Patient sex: M
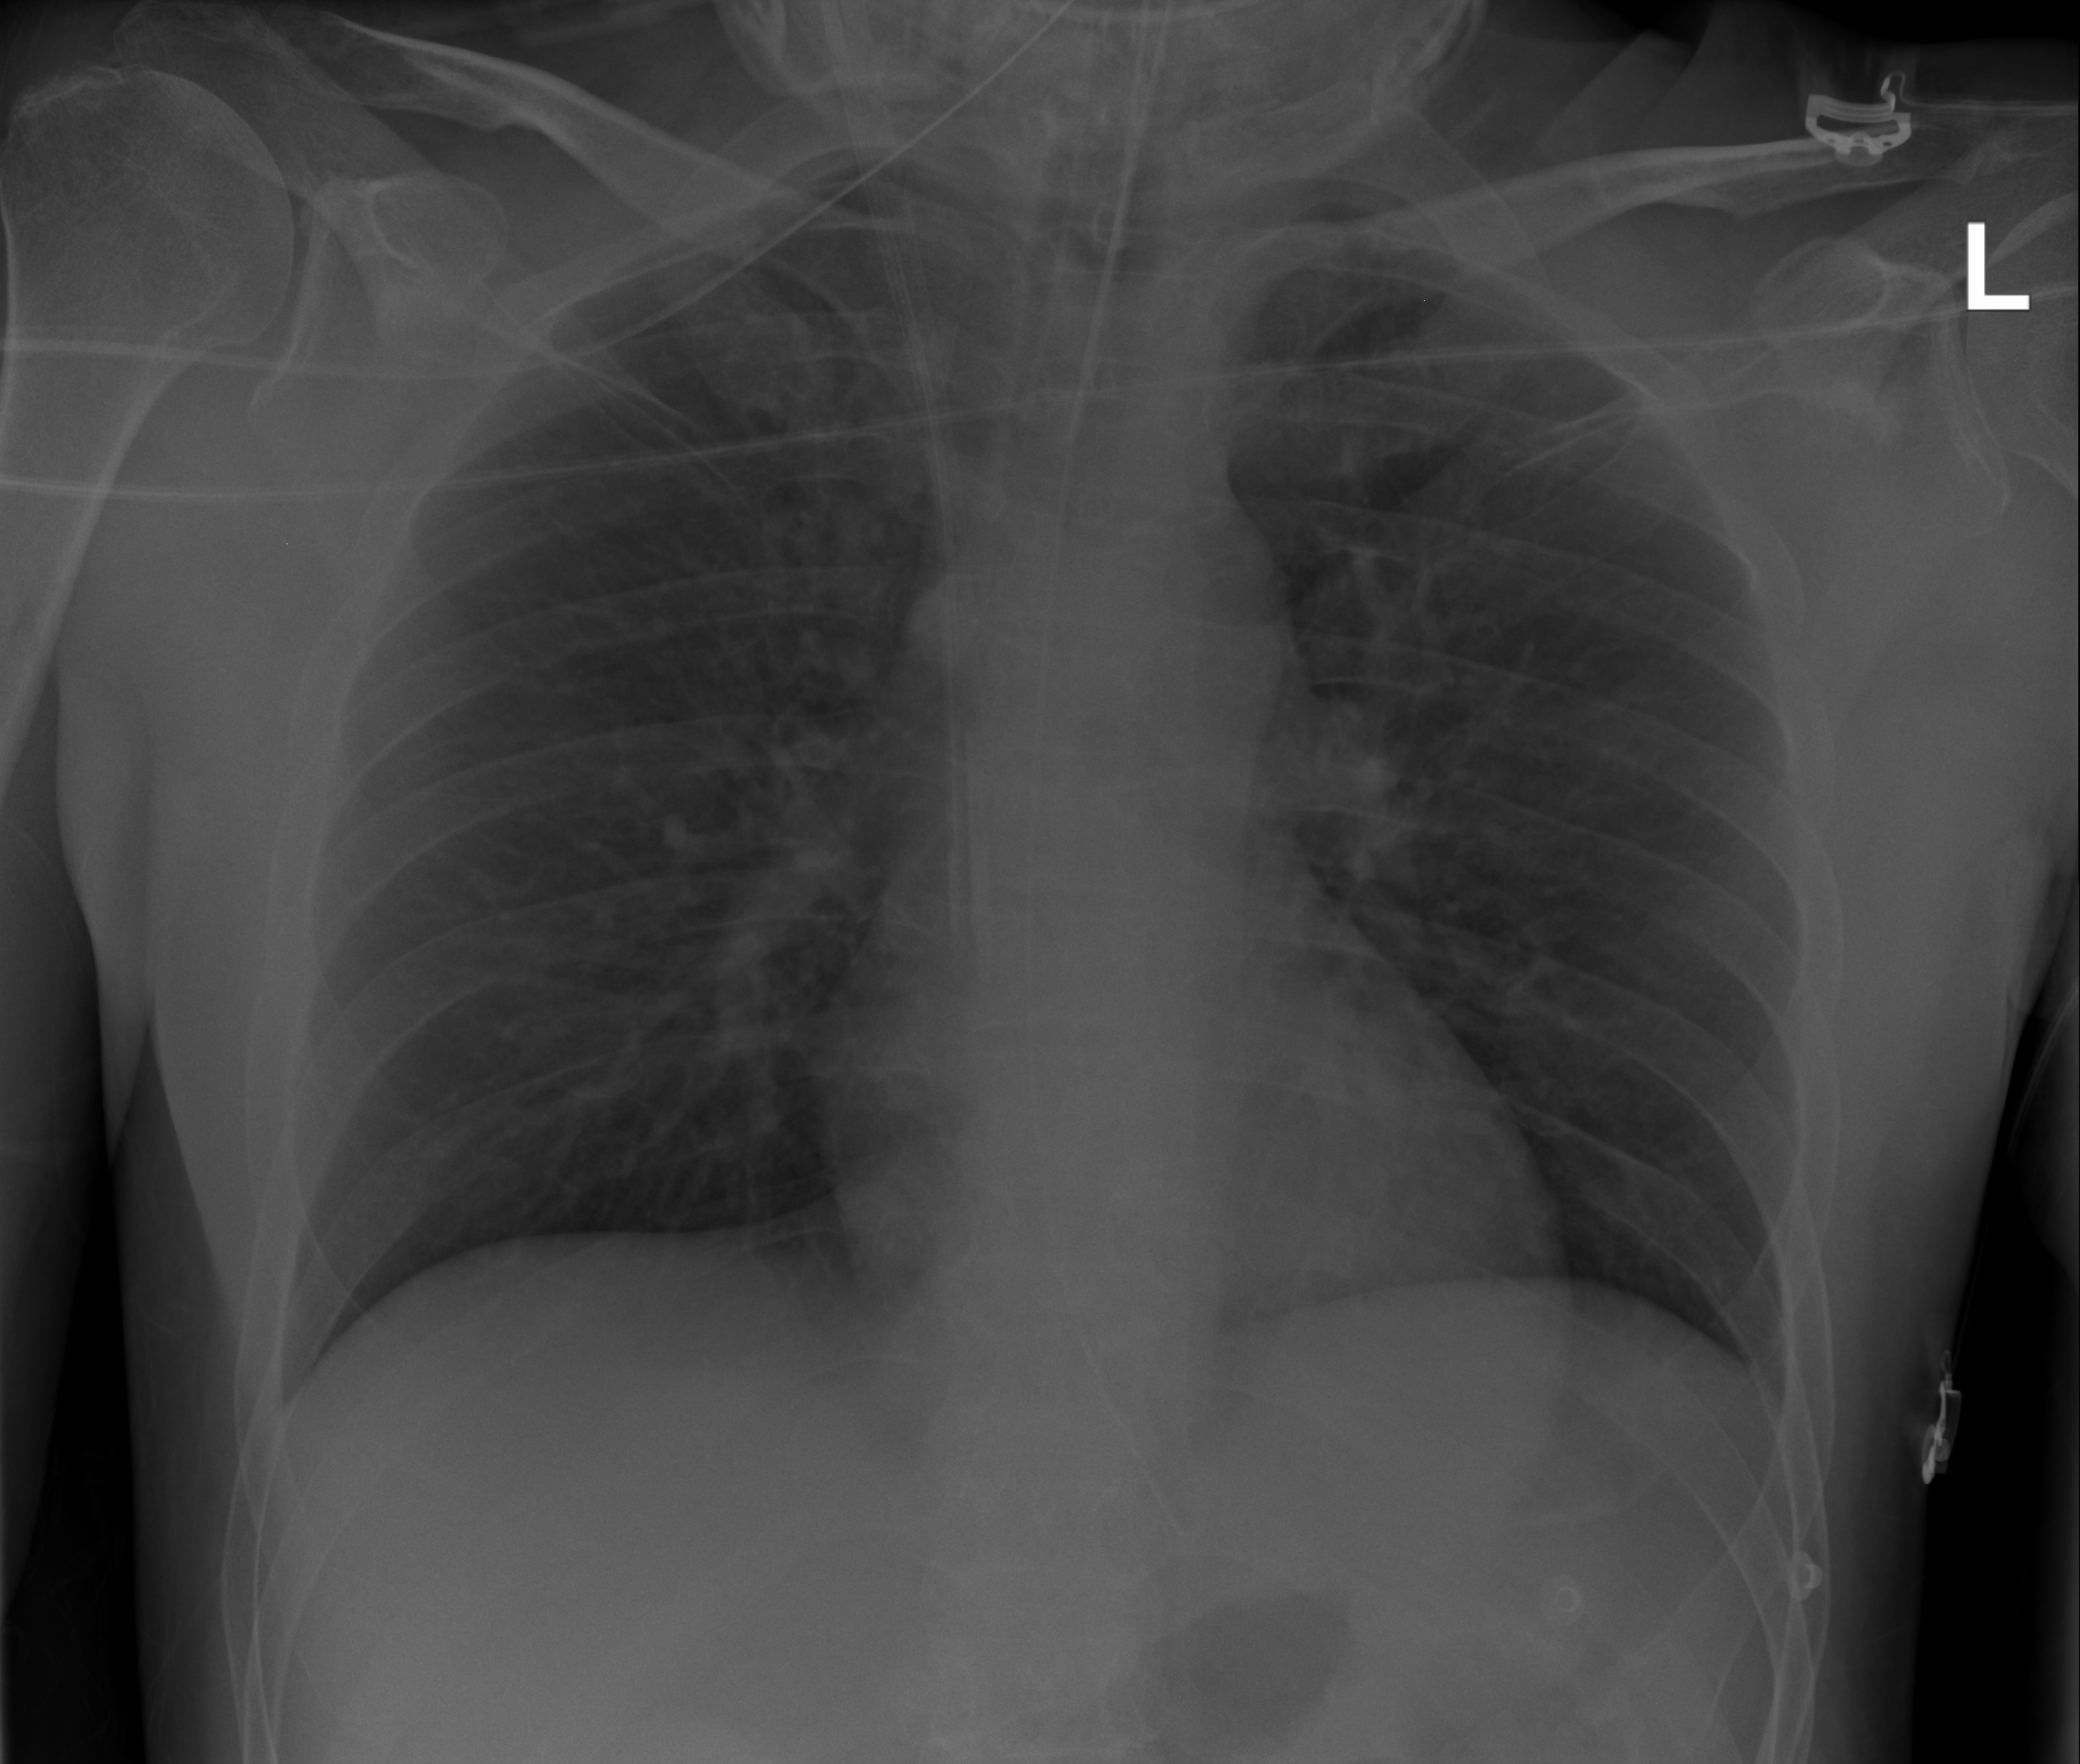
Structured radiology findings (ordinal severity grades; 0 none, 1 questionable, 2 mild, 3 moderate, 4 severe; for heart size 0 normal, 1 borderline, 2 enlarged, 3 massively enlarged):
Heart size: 0
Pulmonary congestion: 0
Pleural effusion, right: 0
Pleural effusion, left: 0
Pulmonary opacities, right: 0
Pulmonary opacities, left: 0
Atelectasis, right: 0
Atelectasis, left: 0